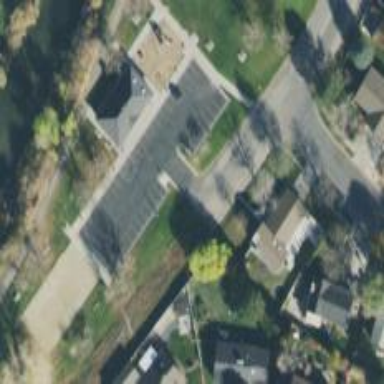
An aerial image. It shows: Parking space.